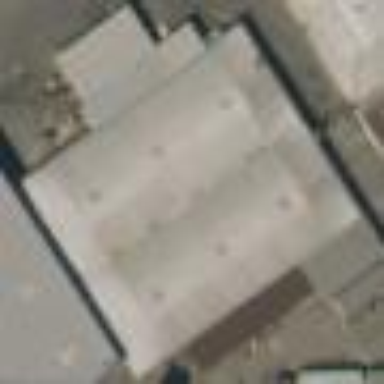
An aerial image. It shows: Warehouse.